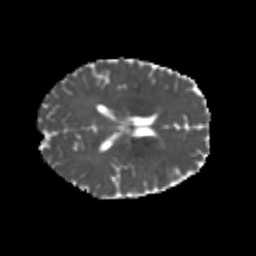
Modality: MD
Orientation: axial
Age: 24
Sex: female
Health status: healthy
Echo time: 0.074 s